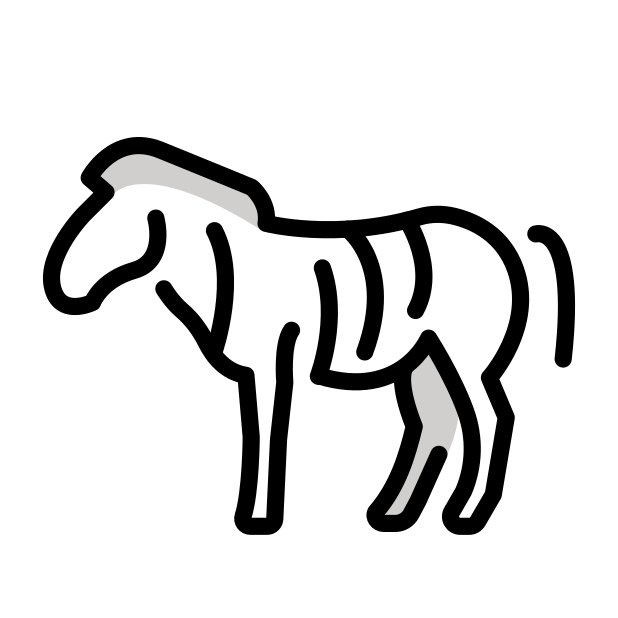
zebra